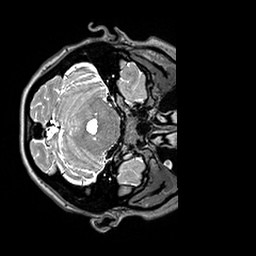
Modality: T2w
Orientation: axial
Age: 28
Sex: female
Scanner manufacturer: siemens
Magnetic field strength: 3 T
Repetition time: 3.2 s
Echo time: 0.408 s